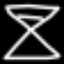
Label: hourglass